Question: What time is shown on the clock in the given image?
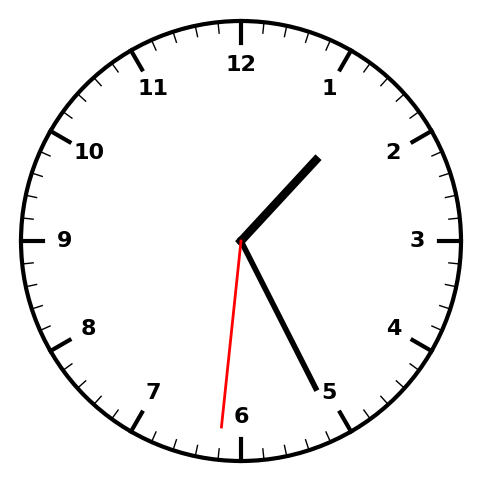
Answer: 01:25:31